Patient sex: F
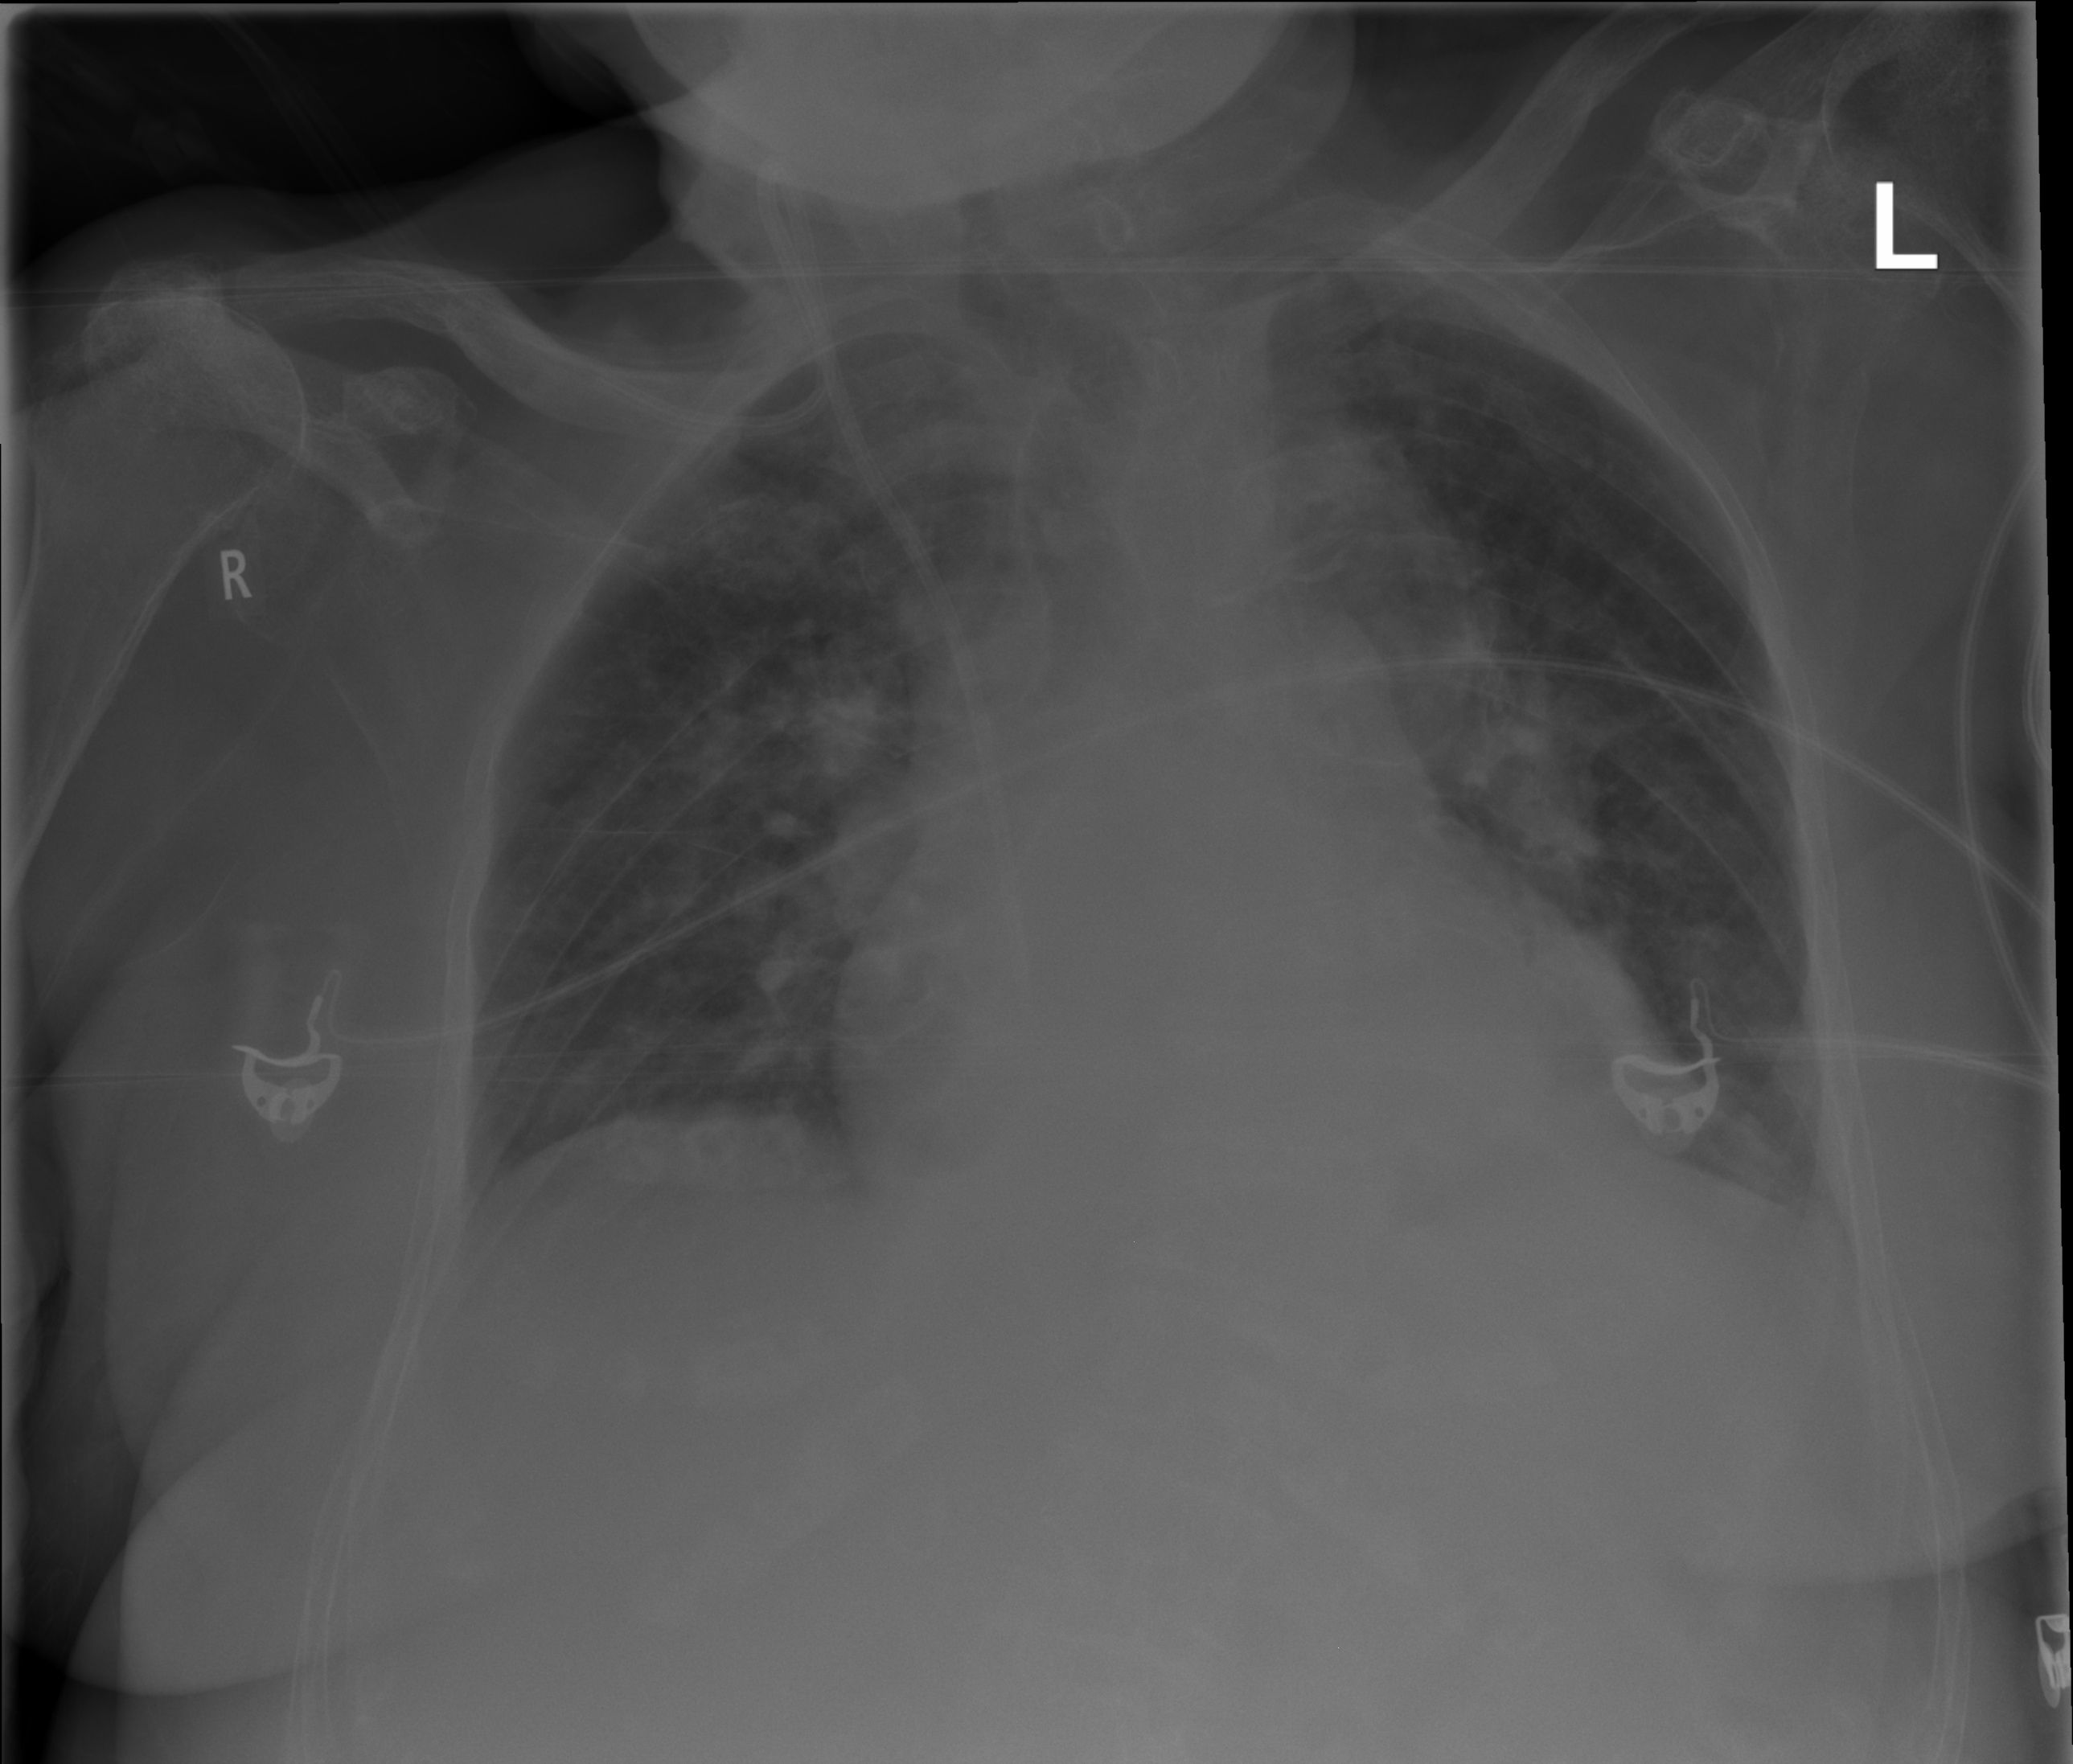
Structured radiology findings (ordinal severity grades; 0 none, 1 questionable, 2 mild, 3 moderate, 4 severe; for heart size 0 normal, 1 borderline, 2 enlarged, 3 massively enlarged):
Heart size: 2
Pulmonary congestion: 2
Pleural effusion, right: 1
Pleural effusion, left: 2
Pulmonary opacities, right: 2
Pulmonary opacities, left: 0
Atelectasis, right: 2
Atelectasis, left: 2